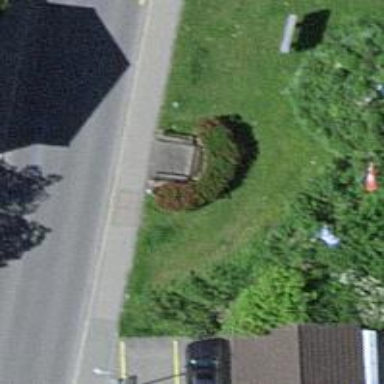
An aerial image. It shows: Brown bench.